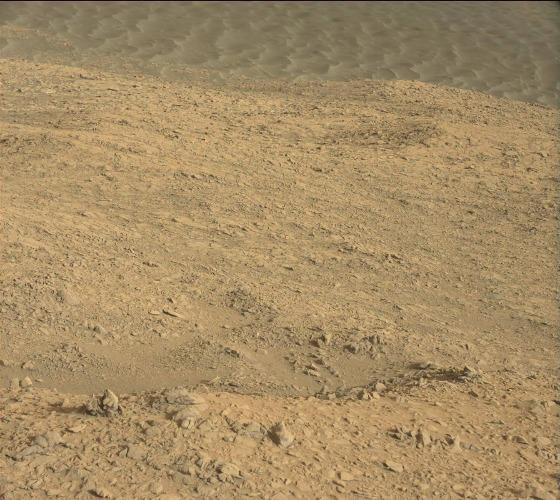
Terrain classes present: Gravel / Sand / Soil, Rock, Shadow